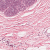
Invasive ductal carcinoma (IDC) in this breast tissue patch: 0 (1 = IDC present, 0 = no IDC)